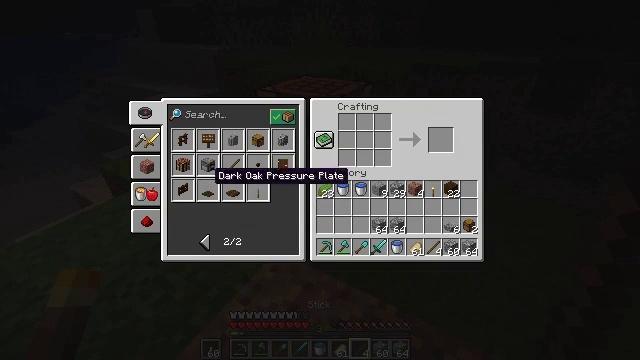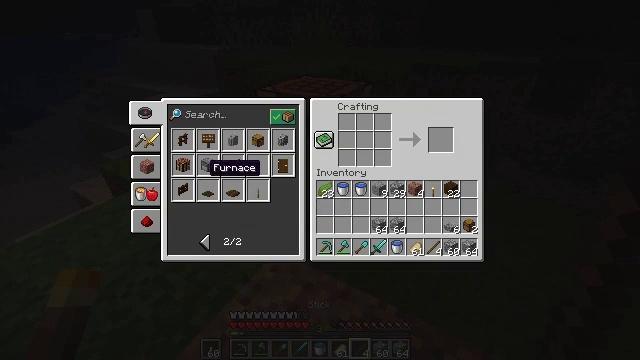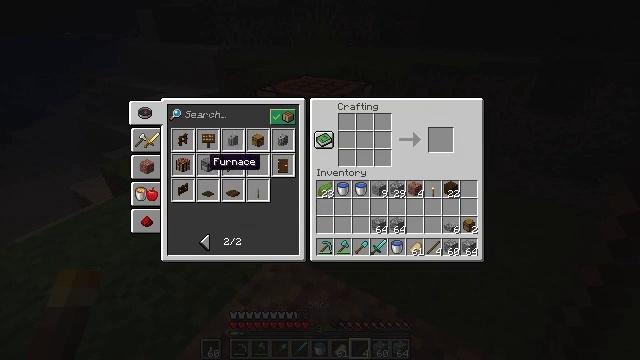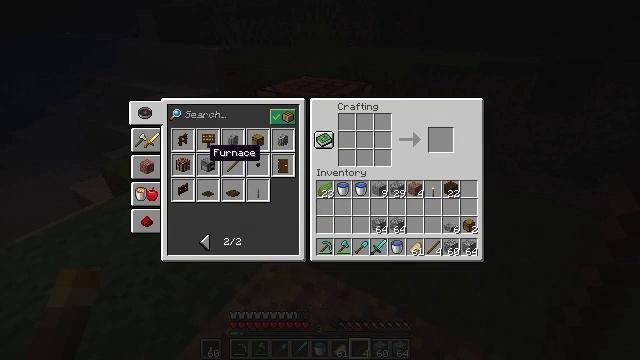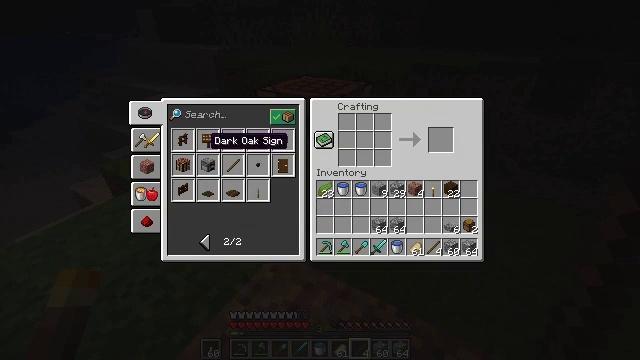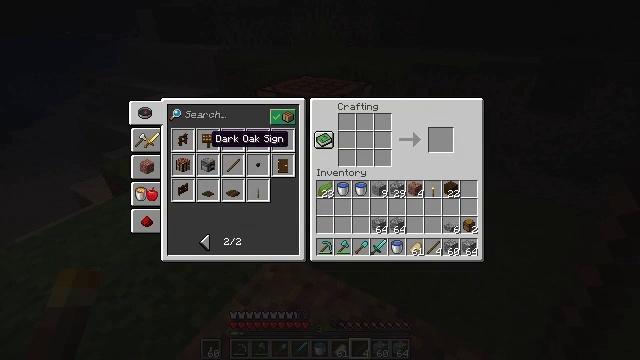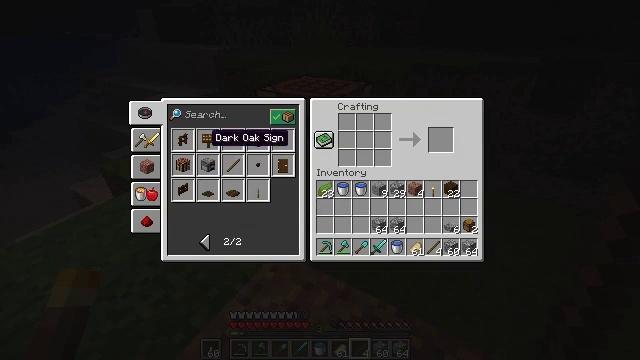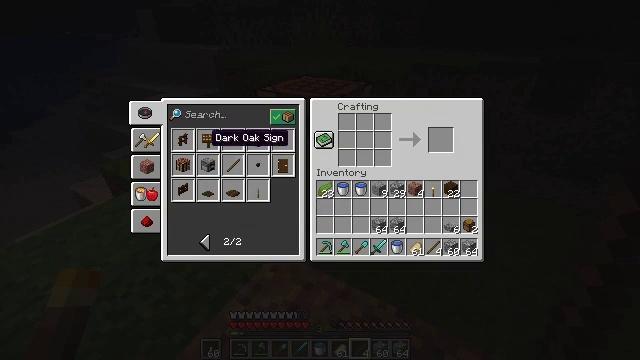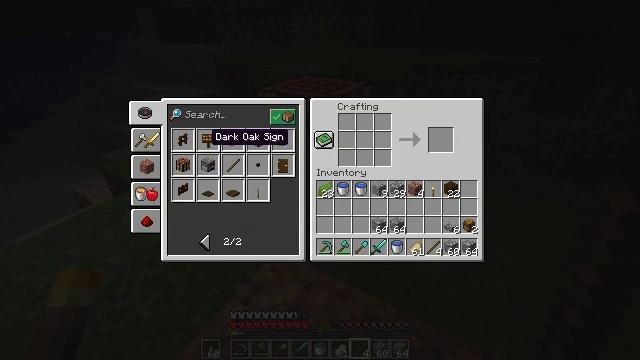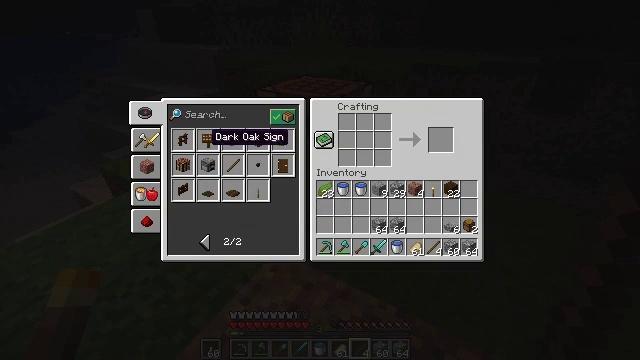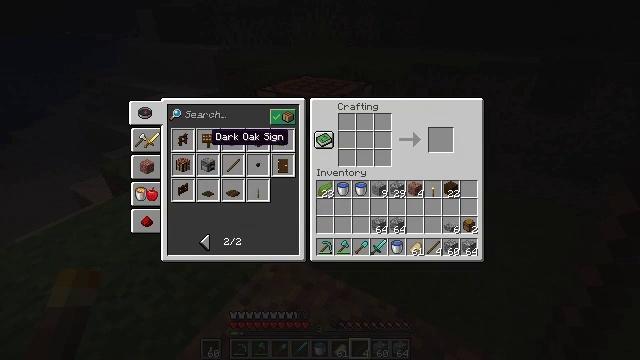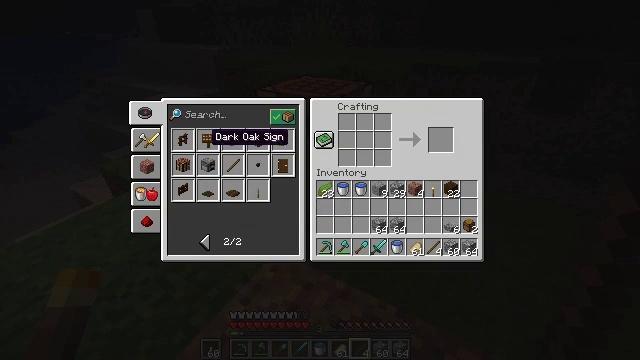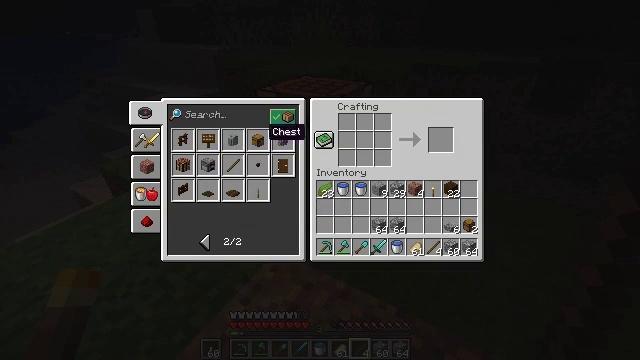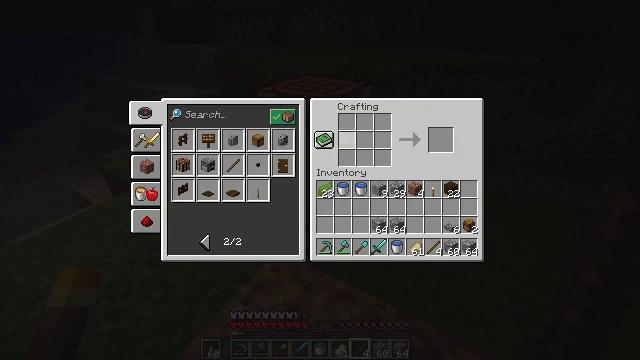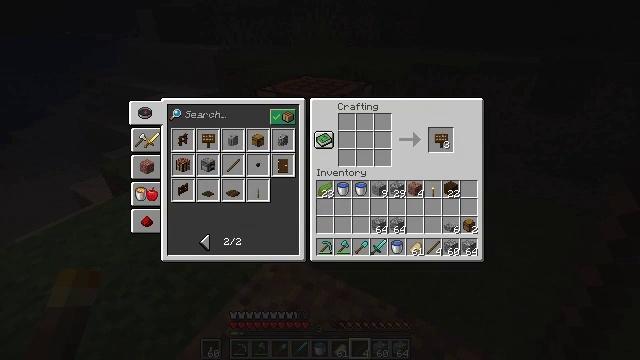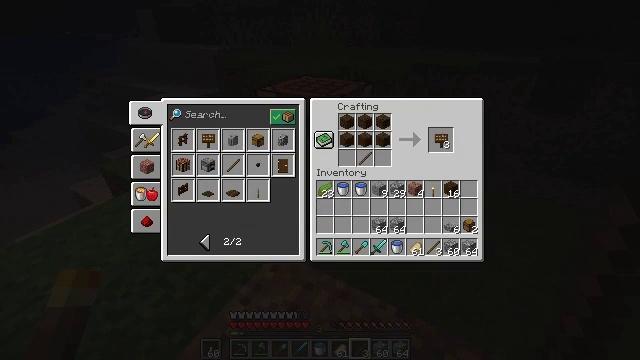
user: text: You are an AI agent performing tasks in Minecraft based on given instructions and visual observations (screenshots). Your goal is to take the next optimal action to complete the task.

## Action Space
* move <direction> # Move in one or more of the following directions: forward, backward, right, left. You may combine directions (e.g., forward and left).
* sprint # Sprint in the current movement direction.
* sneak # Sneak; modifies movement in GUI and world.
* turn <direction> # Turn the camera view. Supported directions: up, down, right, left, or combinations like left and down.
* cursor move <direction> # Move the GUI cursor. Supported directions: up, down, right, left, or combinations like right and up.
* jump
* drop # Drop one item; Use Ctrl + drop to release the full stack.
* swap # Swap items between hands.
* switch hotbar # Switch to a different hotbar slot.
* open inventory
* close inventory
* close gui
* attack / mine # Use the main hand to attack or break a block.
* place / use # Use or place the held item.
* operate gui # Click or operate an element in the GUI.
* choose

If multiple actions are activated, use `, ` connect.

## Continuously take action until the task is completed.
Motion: motion action
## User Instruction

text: Craft a dark oak sign.
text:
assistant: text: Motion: cursor move up
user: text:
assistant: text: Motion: no_op
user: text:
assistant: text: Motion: cursor move up
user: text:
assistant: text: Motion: cursor move up
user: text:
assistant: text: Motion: no_op
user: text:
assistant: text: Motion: no_op
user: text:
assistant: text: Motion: no_op
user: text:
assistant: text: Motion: no_op
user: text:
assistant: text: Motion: operate gui
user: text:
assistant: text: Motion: operate gui
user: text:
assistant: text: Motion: no_op
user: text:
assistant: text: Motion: cursor move right
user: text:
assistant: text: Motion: cursor move right
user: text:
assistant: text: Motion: cursor move right
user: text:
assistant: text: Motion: no_op
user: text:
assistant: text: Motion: no_op
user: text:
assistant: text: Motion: cursor move right
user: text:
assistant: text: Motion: cursor move right
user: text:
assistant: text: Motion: cursor move right
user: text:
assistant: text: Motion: sneak
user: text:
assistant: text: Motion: sneak
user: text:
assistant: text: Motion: sneak
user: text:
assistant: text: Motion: sneak
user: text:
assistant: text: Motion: sneak
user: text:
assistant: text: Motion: sneak, operate gui
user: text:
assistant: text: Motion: sneak, operate gui
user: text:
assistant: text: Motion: sneak
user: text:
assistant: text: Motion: sneak
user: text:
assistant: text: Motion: no_op
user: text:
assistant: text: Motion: no_op